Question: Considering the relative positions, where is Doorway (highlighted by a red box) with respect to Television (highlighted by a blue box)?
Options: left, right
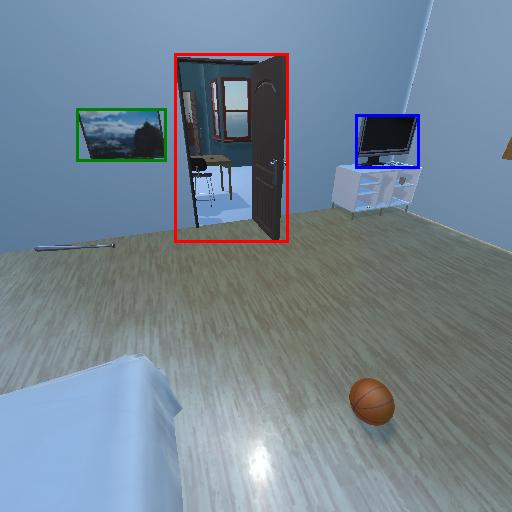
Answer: left